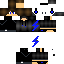
A male human skin with dark skin, wearing brown long hair dressed in a blue hoodie and black pants, featuring a closed mouth.